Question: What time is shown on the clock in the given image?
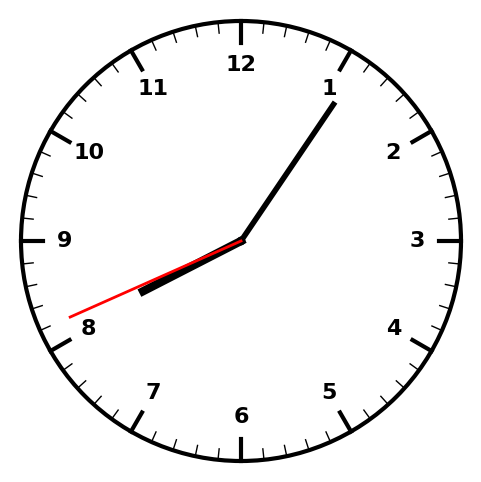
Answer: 08:05:41